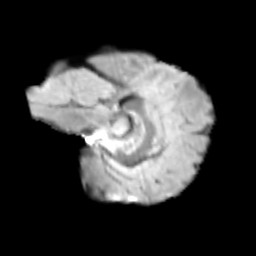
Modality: T2w
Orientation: sagittal
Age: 11
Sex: male
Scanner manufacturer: siemens
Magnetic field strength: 3 T
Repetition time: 3.8 s
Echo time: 0.07 s